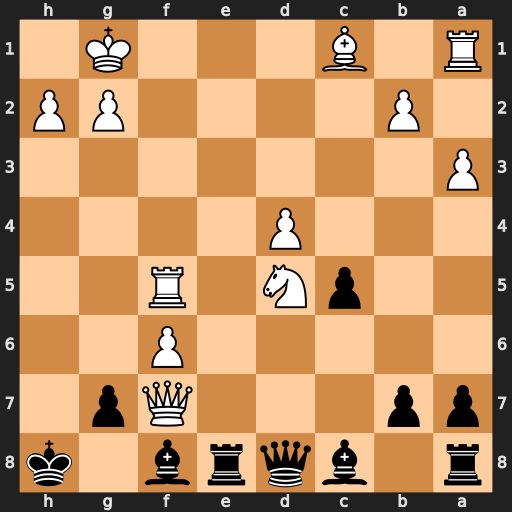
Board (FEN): r1bqrb1k/pp3Qp1/5P2/2pN1R2/3P4/P7/1P4PP/R1B3K1
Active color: b
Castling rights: -
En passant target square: -
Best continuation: Bxf5 fxg7+ Bxg7